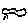
Label: cloud